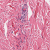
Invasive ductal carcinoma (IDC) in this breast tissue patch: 0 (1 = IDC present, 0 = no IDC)